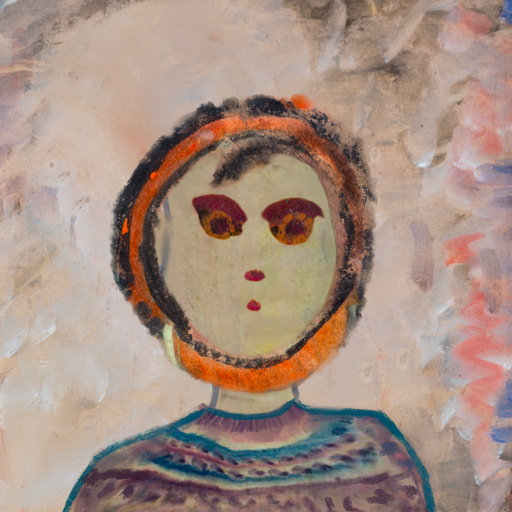
Background: Roy_Bahadur, Head And Neck Front: Hill_Girl, Face Front: Doll, Bust: HillGirl, Hair Front: Childish, Head Accessory: Blank, Second Necklace: Blank, Necklace: Blank, Baby: Blank